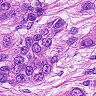
Metastatic tissue present: yes